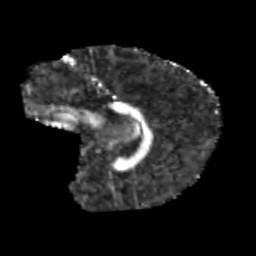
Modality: FA
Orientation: sagittal
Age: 10
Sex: male
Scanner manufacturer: siemens
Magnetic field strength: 3 T
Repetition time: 3.8 s
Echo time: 0.07 s